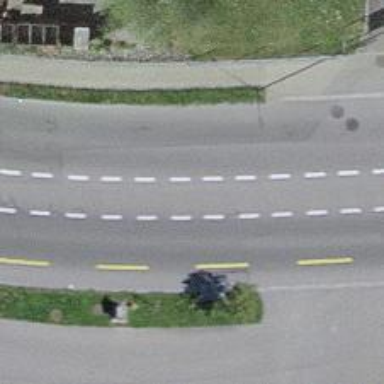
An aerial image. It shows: Bus stop with designated stop position for public transport.